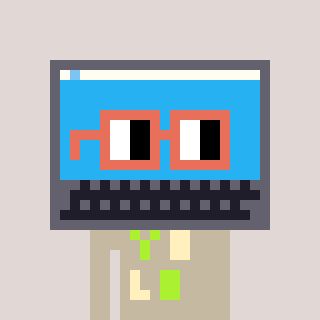
a pixel art character with square orange glasses, a laptop-shaped head and a bege-colored body on a warm background